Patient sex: F
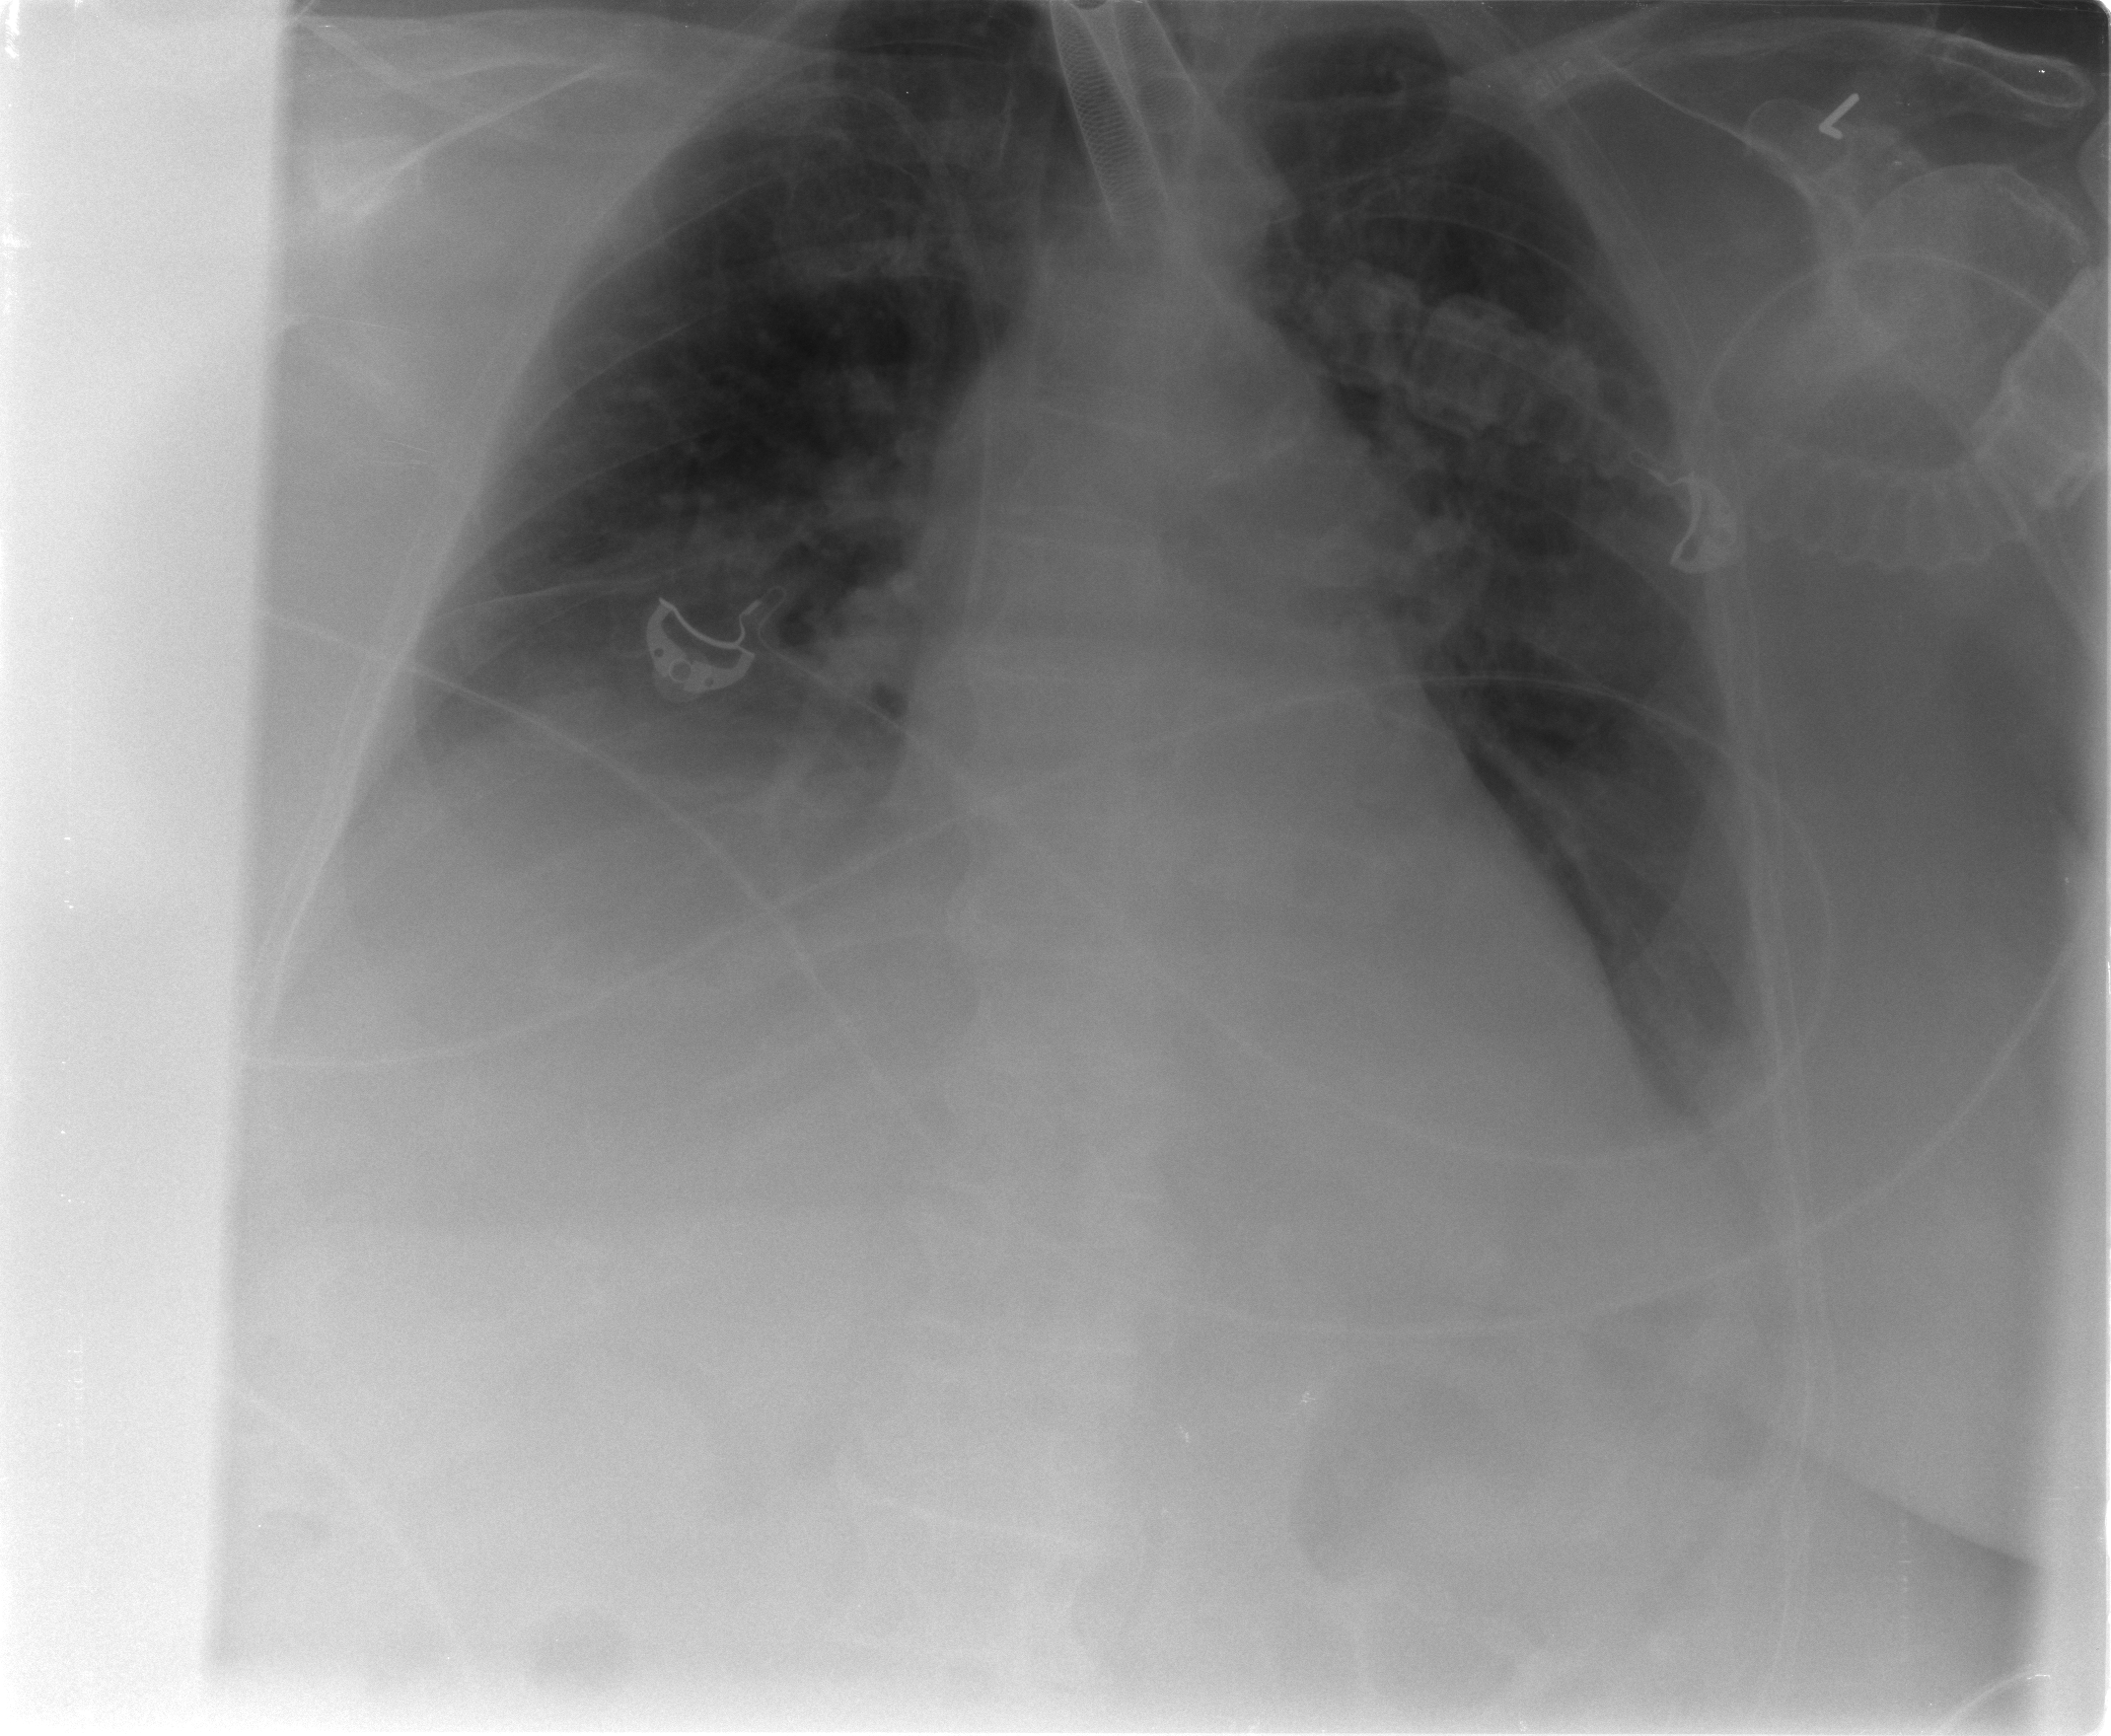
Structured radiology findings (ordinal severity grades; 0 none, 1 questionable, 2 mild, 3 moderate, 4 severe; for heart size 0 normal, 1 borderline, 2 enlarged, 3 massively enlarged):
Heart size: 0
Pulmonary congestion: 0
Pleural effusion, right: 1
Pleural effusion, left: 0
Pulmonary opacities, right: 0
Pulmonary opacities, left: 0
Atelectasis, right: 2
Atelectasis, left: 0